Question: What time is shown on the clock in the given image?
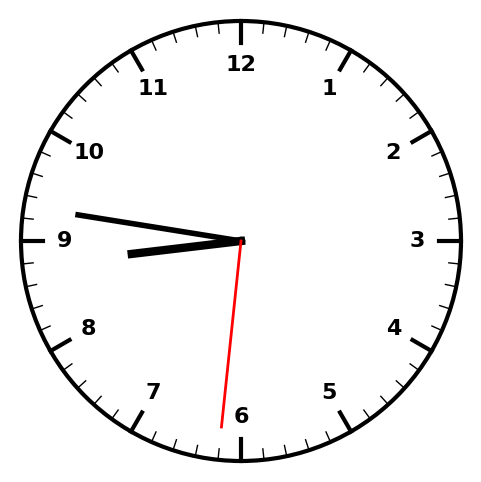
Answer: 08:46:31